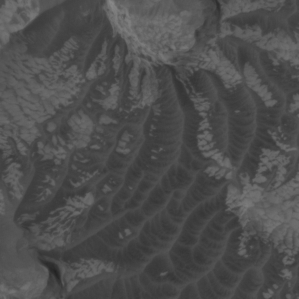
Label: non_frost